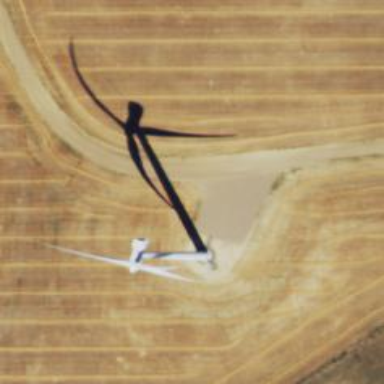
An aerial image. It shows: Wind generator in the form of horizontal axis wind turbine.